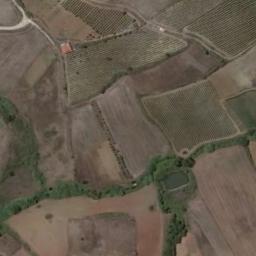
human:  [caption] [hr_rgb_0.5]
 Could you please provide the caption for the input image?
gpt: Some khaki rectangular farmlands of different sizes are on the ground and some green belts are surrounded by these farmlands .

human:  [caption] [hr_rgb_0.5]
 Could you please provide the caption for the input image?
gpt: Many light green and brown mixed-sized rectangular farm fields .

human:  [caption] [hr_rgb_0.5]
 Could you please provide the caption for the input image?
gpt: The rectangular farmland is next to some trees .

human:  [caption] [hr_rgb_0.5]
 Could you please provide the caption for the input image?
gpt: There are many trees beside the rectangular farmlands .

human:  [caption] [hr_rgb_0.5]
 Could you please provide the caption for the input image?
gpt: There are many brown rectangular farmlands .